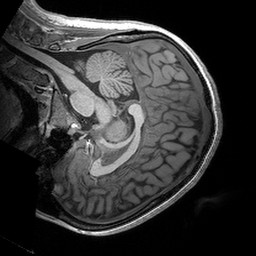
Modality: T1w
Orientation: sagittal
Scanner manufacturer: siemens
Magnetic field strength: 3 T
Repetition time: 2.53 s
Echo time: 0.00288 s